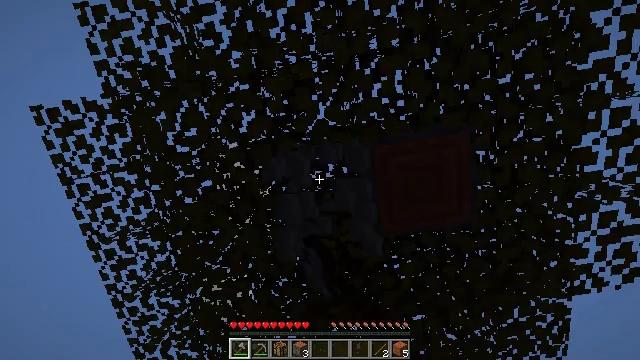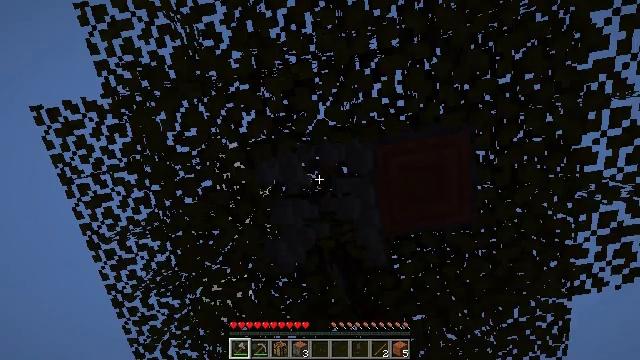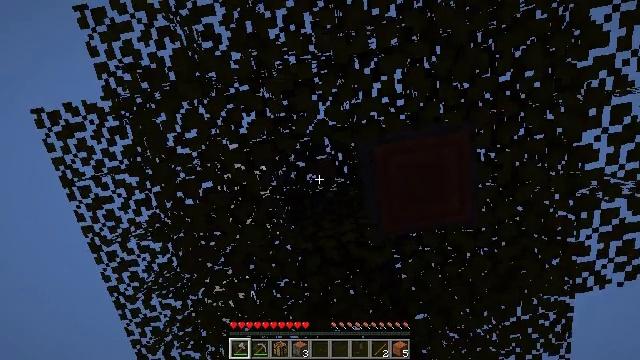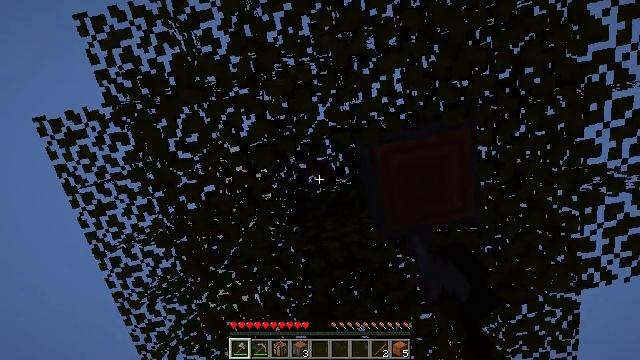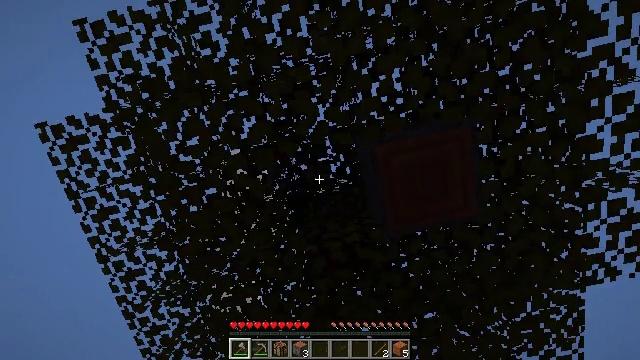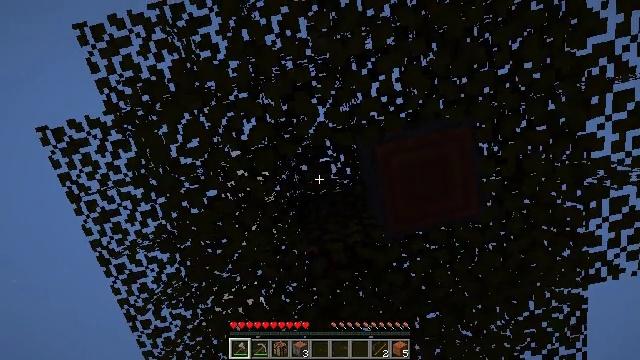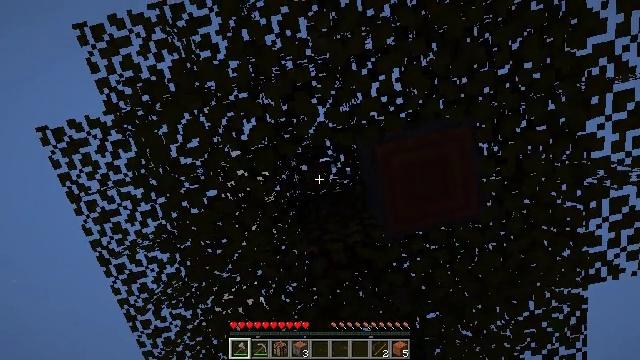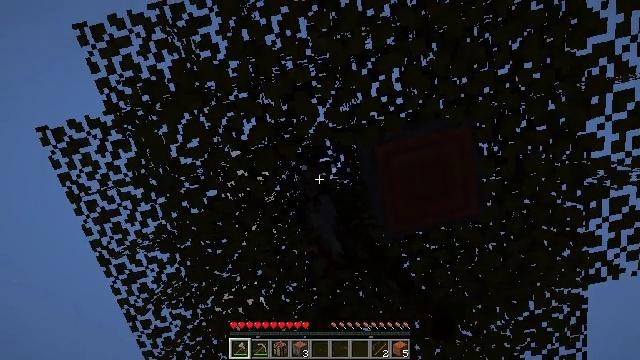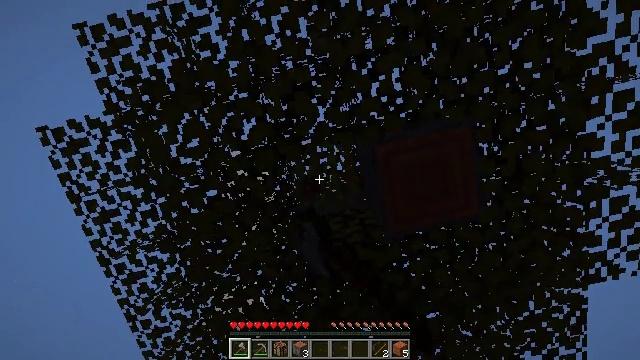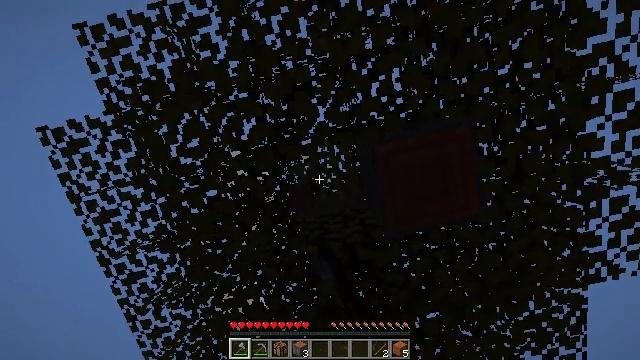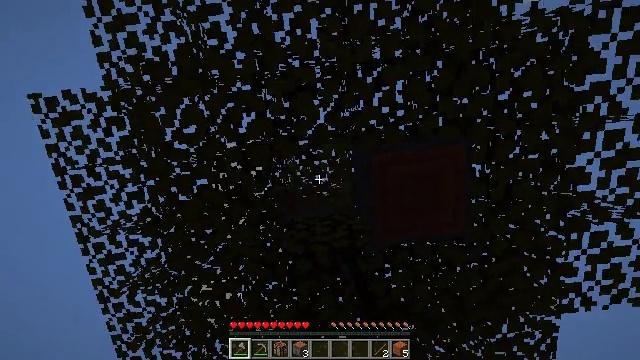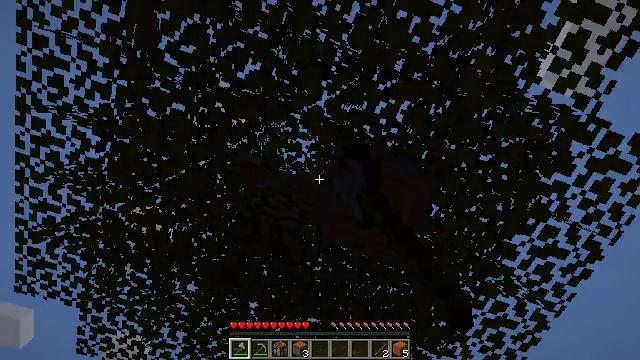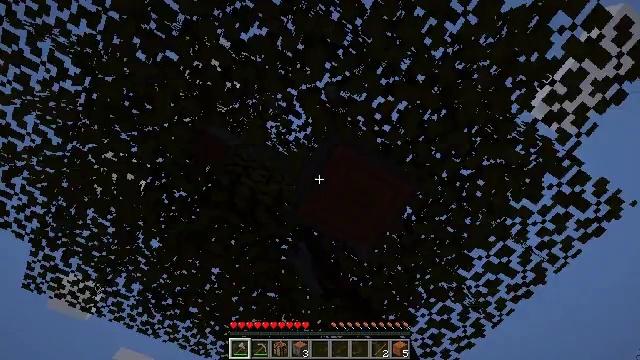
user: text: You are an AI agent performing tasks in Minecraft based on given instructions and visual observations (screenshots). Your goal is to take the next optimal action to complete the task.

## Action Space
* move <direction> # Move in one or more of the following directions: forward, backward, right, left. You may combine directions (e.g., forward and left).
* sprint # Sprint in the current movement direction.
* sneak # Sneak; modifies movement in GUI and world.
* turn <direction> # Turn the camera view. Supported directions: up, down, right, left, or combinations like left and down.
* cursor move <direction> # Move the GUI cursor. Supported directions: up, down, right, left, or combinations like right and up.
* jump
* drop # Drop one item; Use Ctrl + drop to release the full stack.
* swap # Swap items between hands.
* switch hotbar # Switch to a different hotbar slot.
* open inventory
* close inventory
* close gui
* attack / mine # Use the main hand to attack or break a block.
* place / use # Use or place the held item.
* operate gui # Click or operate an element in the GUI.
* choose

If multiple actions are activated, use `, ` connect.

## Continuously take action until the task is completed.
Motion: motion action
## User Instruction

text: Mine acacia leaves from the tree.
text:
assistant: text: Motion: attack / mine
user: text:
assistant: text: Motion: attack / mine
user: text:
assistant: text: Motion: turn left, attack / mine
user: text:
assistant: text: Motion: turn left, attack / mine
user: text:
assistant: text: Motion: attack / mine
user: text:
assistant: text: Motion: attack / mine
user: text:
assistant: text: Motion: attack / mine
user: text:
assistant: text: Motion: attack / mine
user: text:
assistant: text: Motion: attack / mine
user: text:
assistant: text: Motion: turn right, attack / mine
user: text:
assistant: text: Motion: turn right and down, attack / mine
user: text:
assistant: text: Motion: turn right and down, attack / mine
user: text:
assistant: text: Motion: attack / mine